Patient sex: F
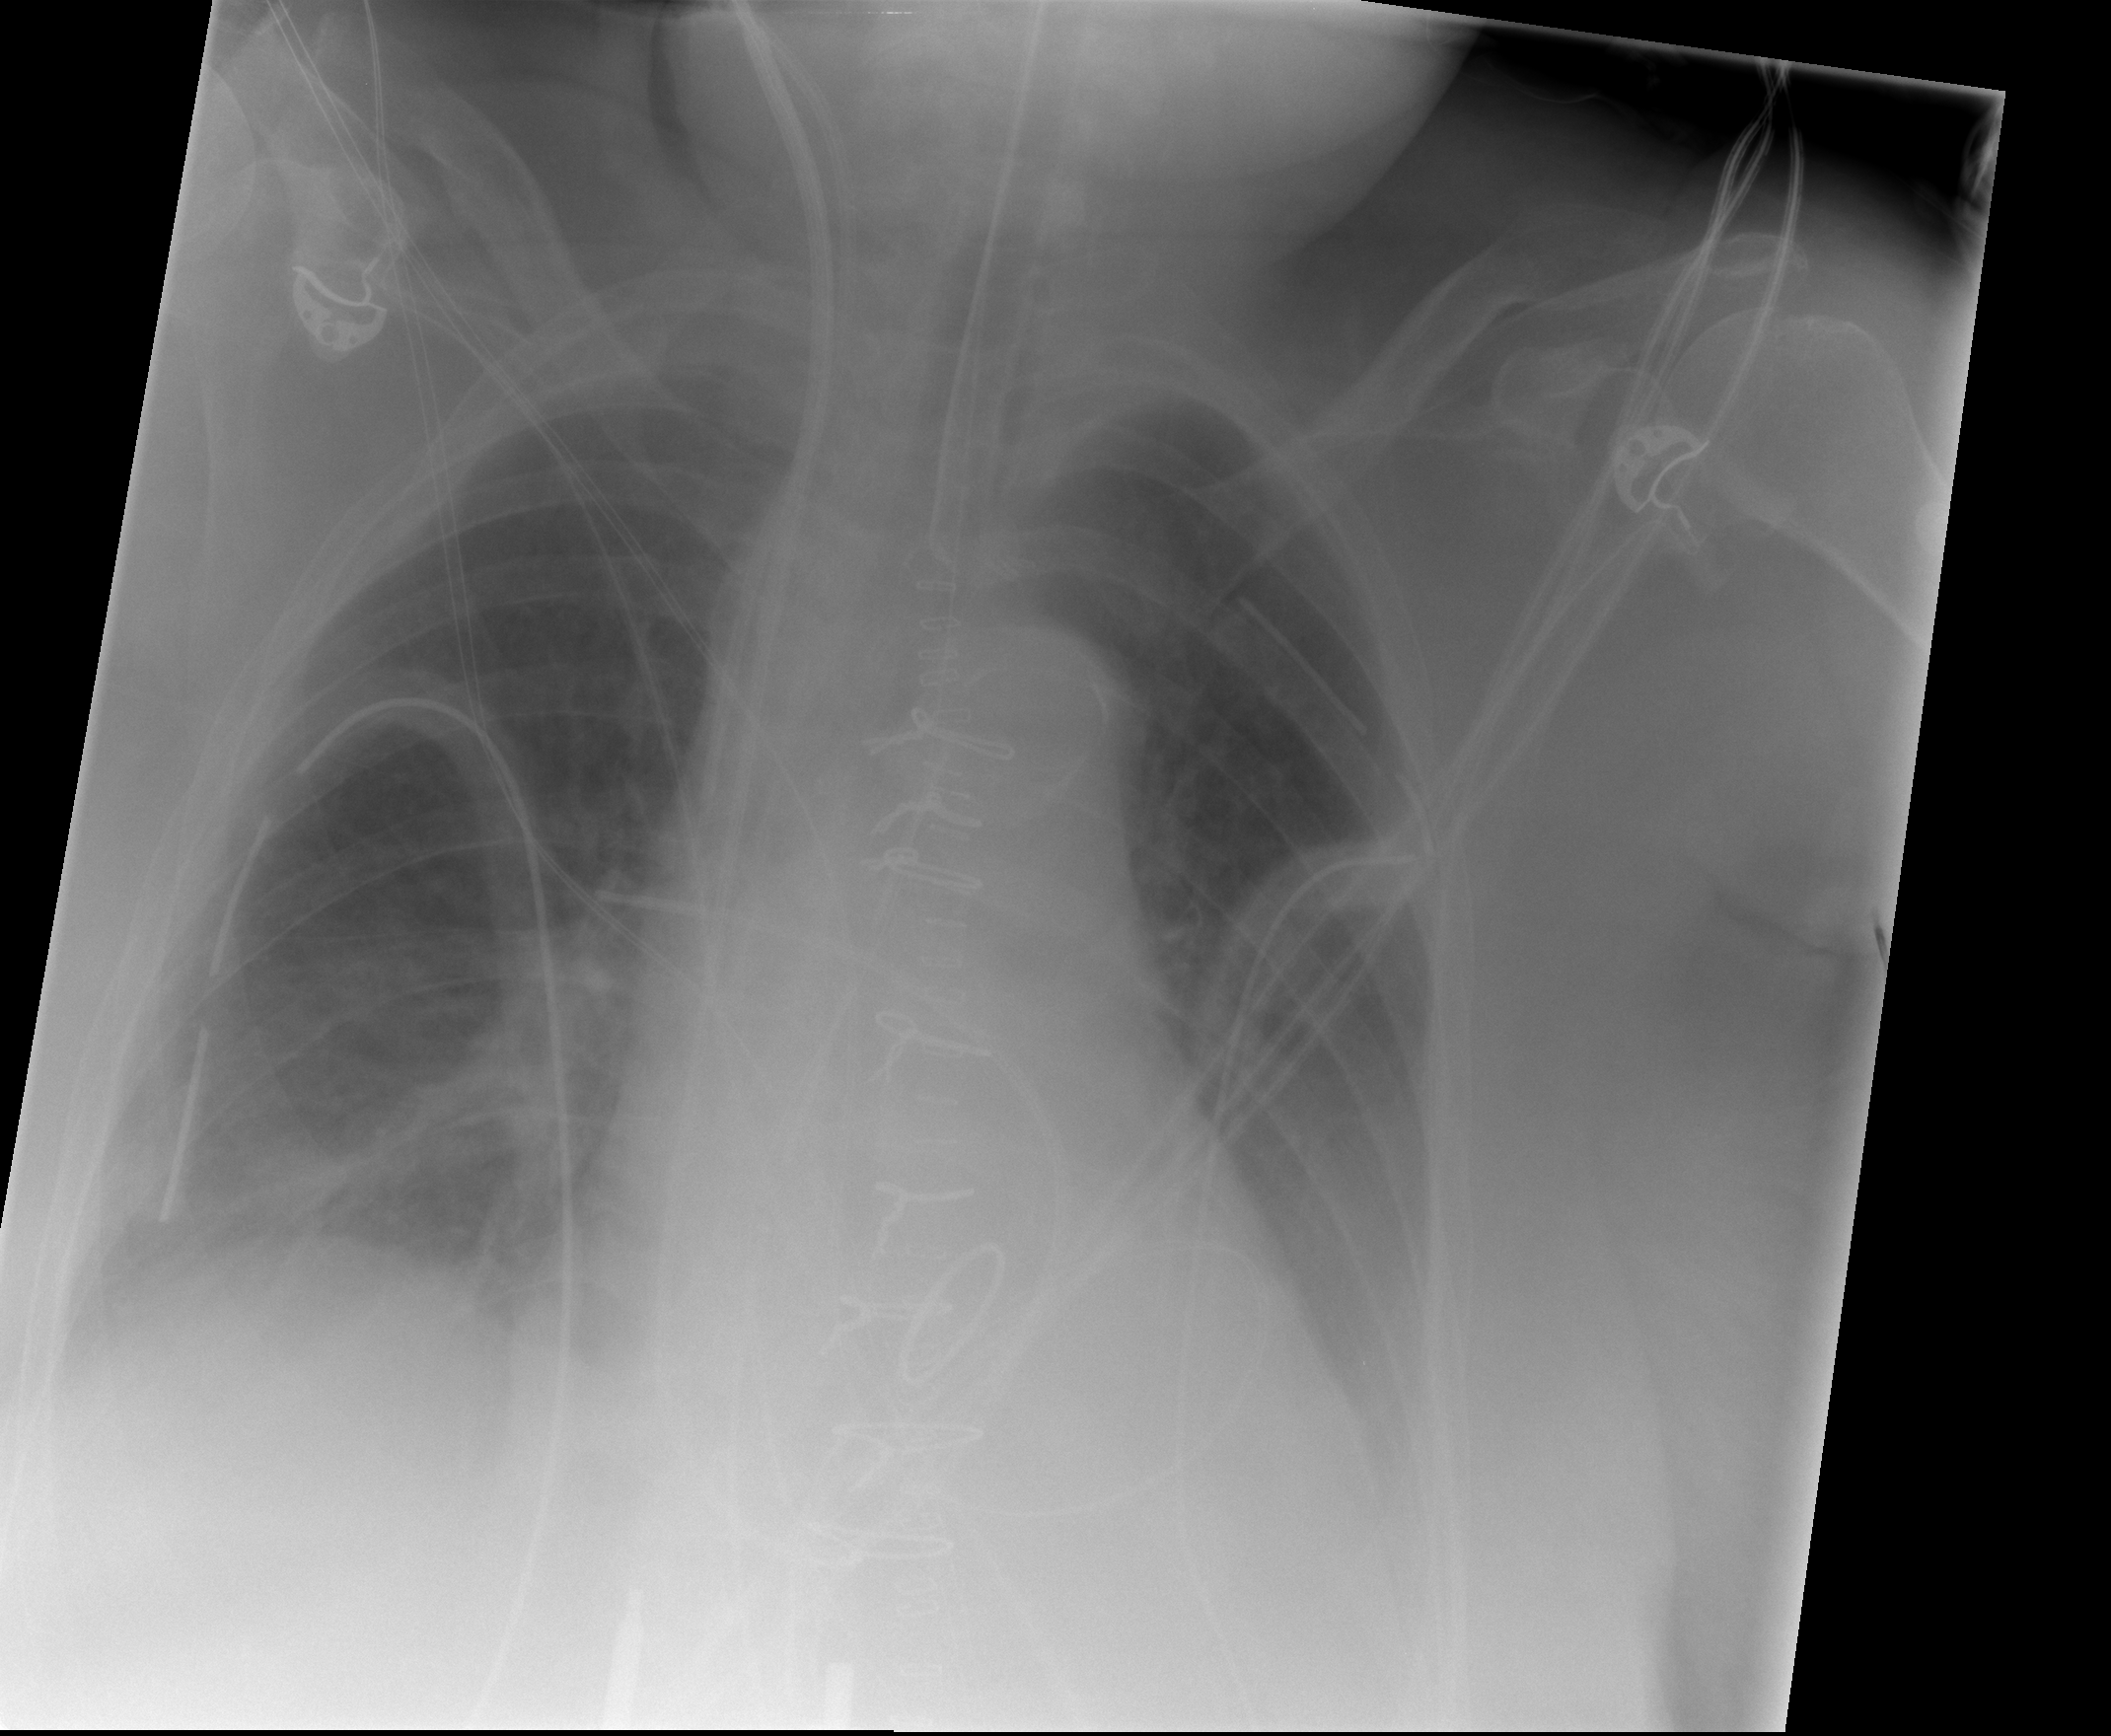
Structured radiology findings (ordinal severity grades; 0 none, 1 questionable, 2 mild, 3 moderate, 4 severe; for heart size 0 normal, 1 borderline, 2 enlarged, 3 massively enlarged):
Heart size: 1
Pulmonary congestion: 0
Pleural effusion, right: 2
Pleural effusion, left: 1
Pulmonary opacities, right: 0
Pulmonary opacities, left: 0
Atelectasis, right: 2
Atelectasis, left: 2